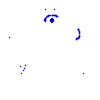
Particle: proton